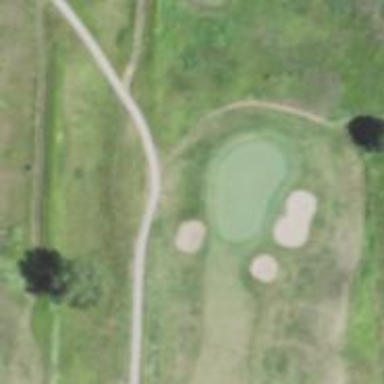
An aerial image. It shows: View of golf hole.